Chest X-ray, AP view. Patient: 30 years old, sex M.
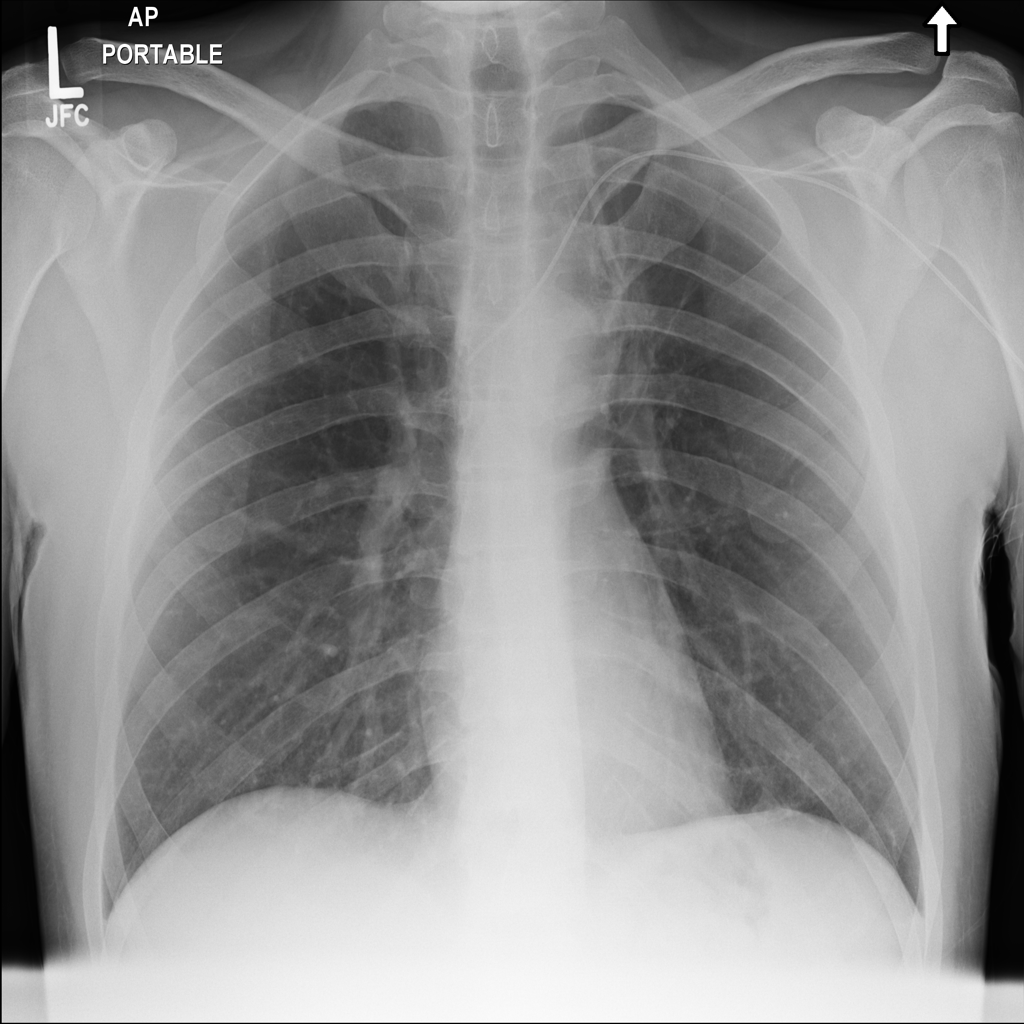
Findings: No Finding